Field crop: maize
Growth stage: 2
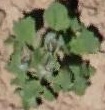
Species: chenopodium